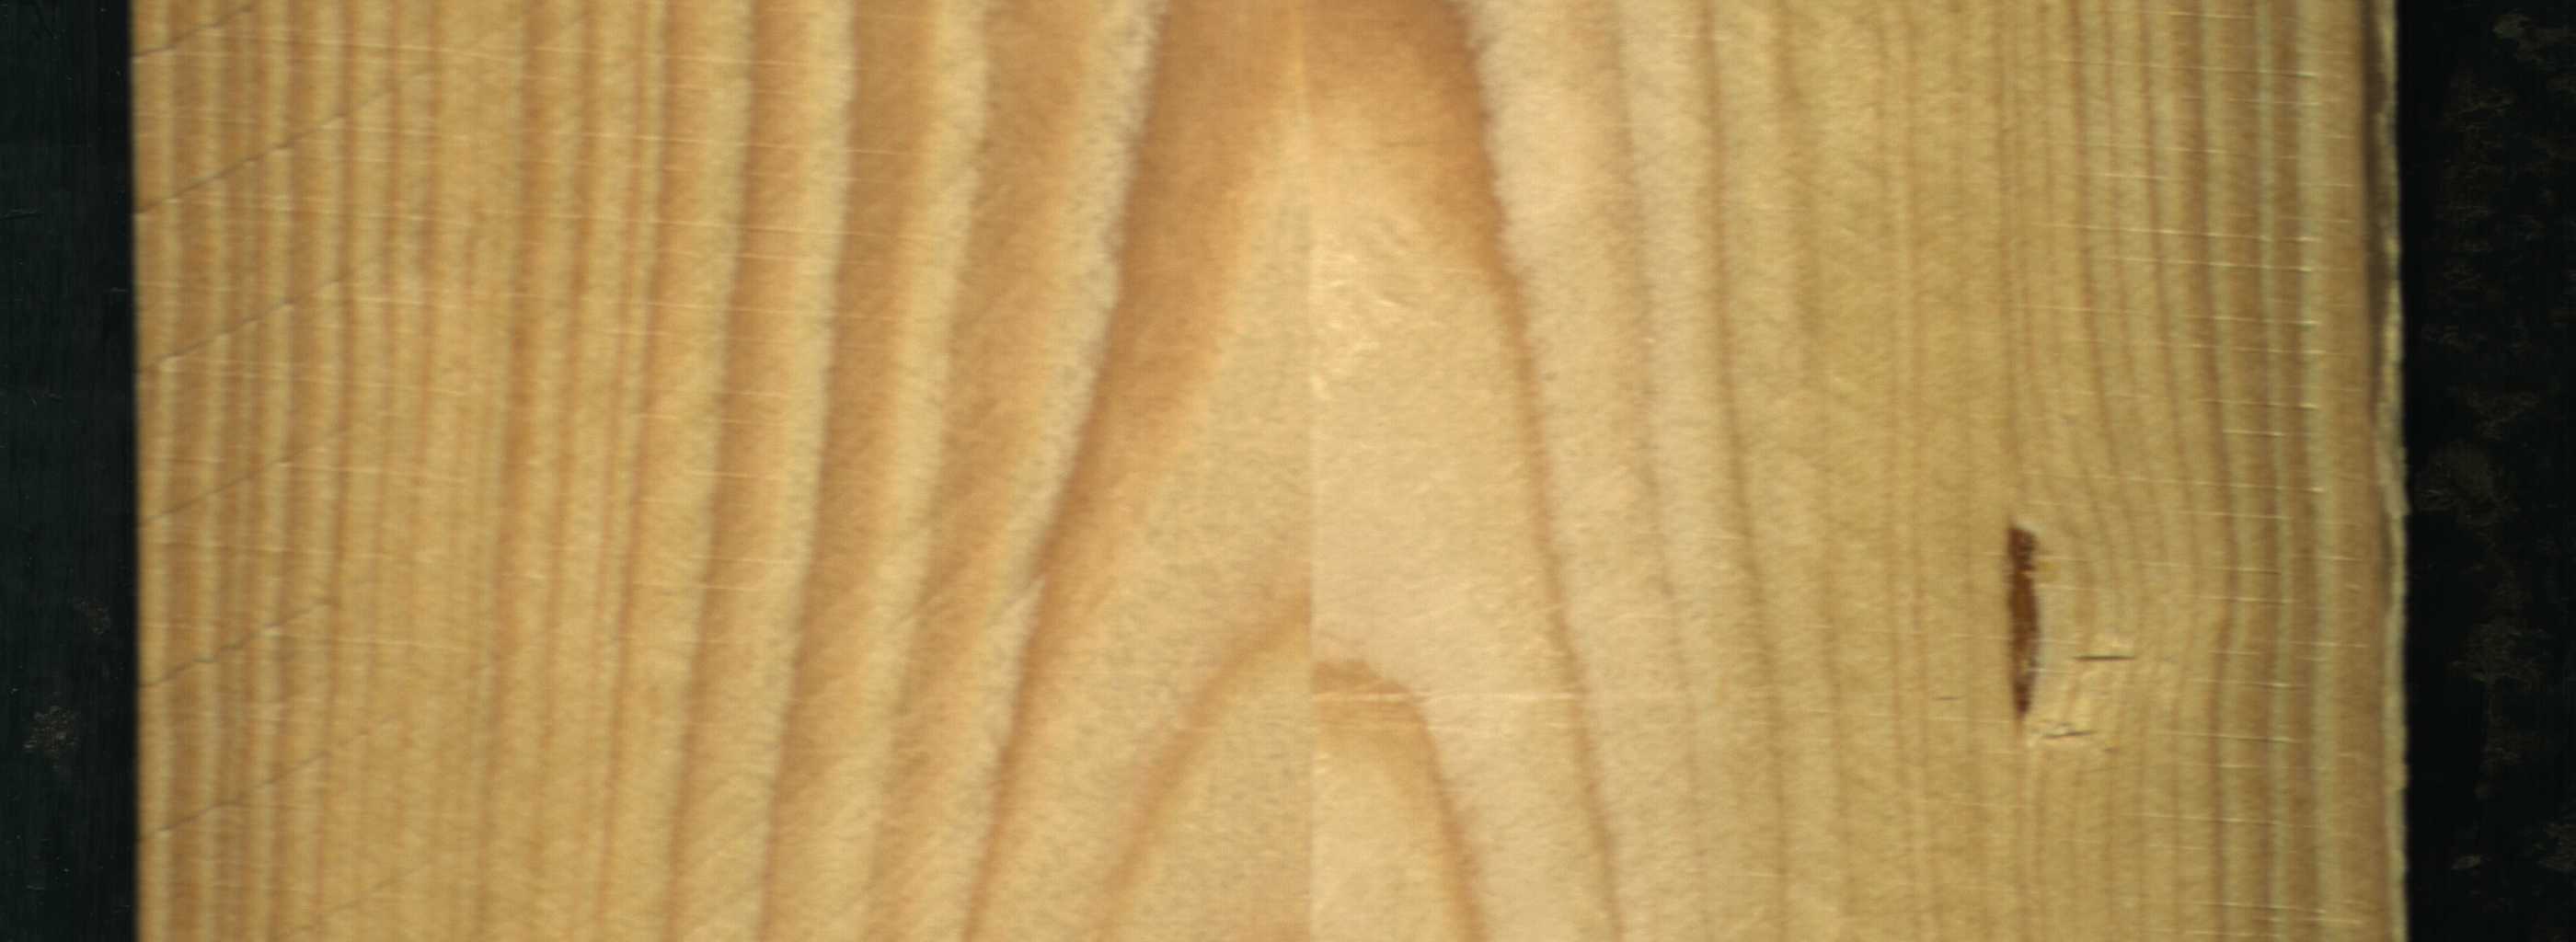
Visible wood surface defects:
resin